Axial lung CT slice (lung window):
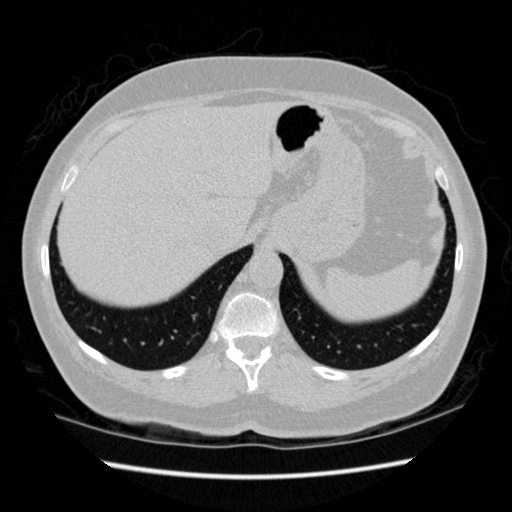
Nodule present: no